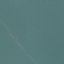
Label: SeaLake